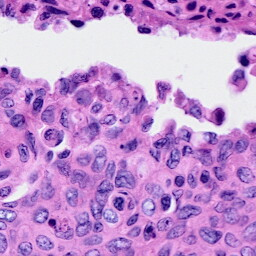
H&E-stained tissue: Cervix